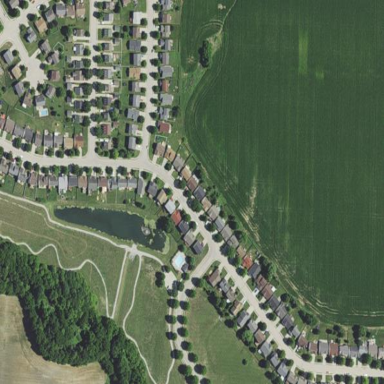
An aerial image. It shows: Residential area within neighborhood.